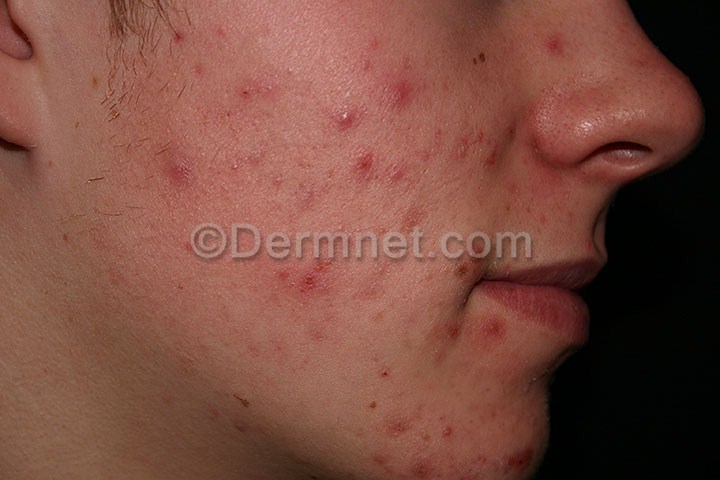
Disease: Acne and Rosacea Photos